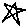
Label: star